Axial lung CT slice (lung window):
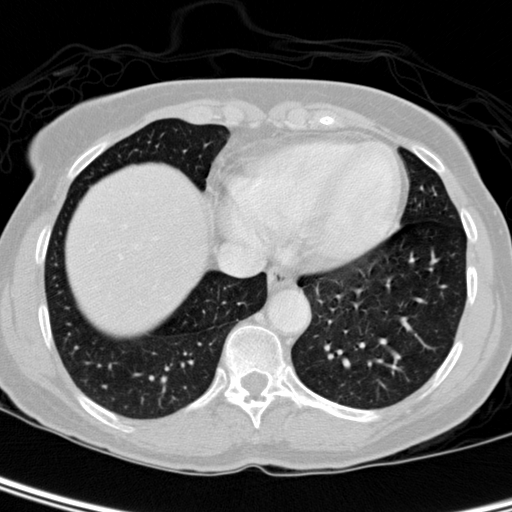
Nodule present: no